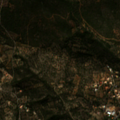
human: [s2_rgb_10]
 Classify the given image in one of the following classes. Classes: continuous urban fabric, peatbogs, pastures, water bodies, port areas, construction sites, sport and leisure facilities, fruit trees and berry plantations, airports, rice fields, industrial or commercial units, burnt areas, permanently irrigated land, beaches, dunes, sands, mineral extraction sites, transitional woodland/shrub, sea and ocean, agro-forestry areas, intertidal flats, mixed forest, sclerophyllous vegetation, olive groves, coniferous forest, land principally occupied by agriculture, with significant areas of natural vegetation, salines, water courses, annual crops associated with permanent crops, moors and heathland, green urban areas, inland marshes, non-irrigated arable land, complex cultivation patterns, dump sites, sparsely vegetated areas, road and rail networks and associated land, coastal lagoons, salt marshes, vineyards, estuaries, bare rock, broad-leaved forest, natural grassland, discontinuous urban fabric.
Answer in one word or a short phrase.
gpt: annual crops associated with permanent crops, land principally occupied by agriculture, with significant areas of natural vegetation, sclerophyllous vegetation